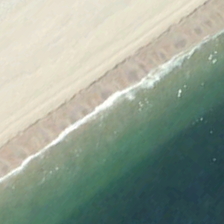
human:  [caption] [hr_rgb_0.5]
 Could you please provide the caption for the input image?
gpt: yellow beach is near a piece of green ocean .

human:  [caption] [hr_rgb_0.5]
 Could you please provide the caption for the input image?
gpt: yellow beach is near a piece of green ocean .

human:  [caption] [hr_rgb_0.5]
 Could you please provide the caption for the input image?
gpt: yellow beach is near a piece of green ocean .

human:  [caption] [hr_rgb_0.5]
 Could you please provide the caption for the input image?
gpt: yellow beach is near a piece of green ocean .

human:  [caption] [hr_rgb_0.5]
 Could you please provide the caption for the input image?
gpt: yellow beach is near a piece of green ocean .